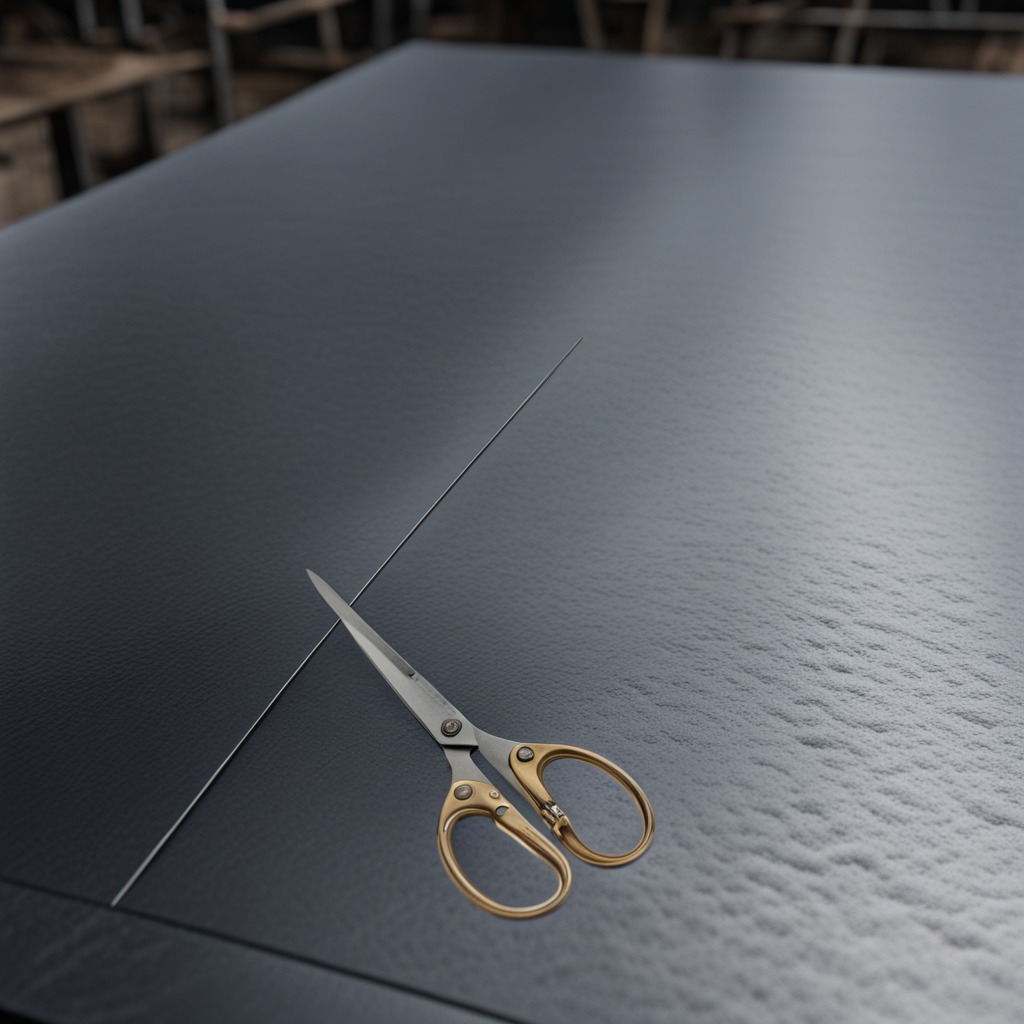
A scissor lying on the cold steel table in a mining workshop gritty textures